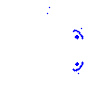
Particle: kaon